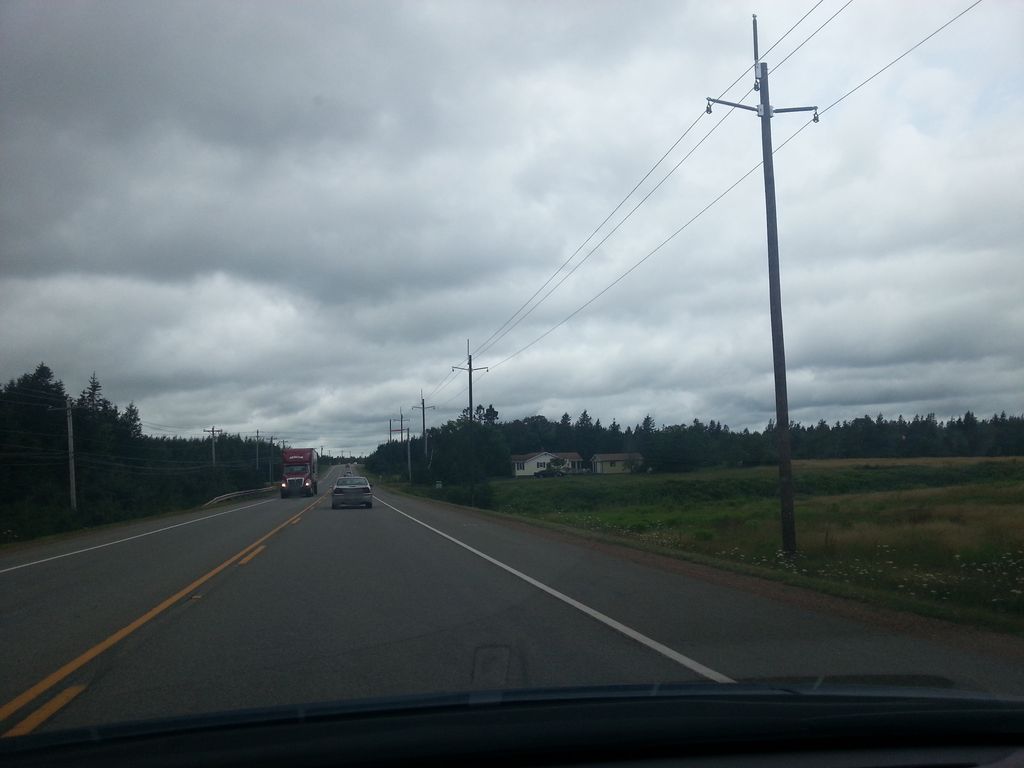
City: charlottetown